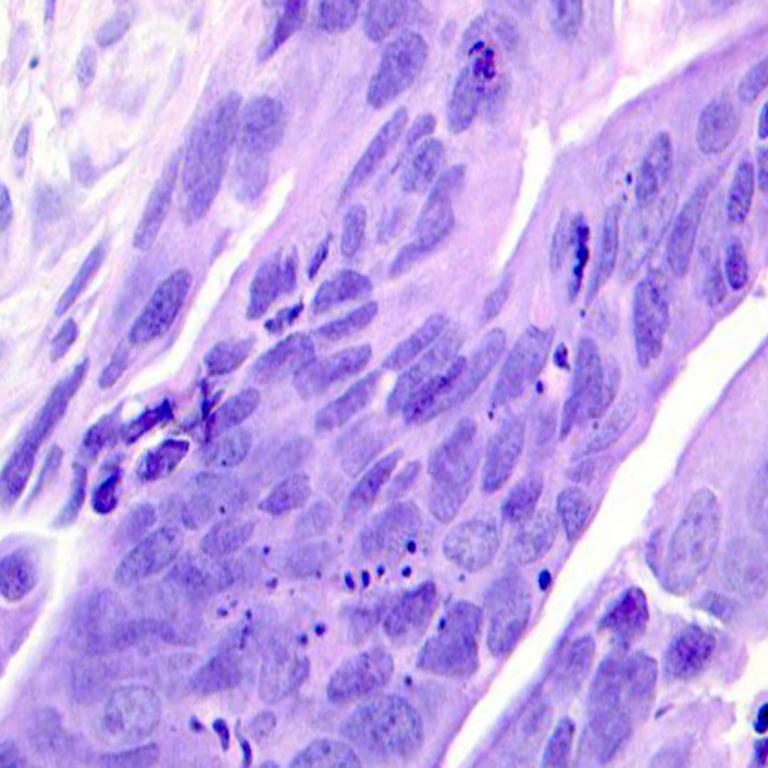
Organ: colon
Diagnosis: adenocarcinomas